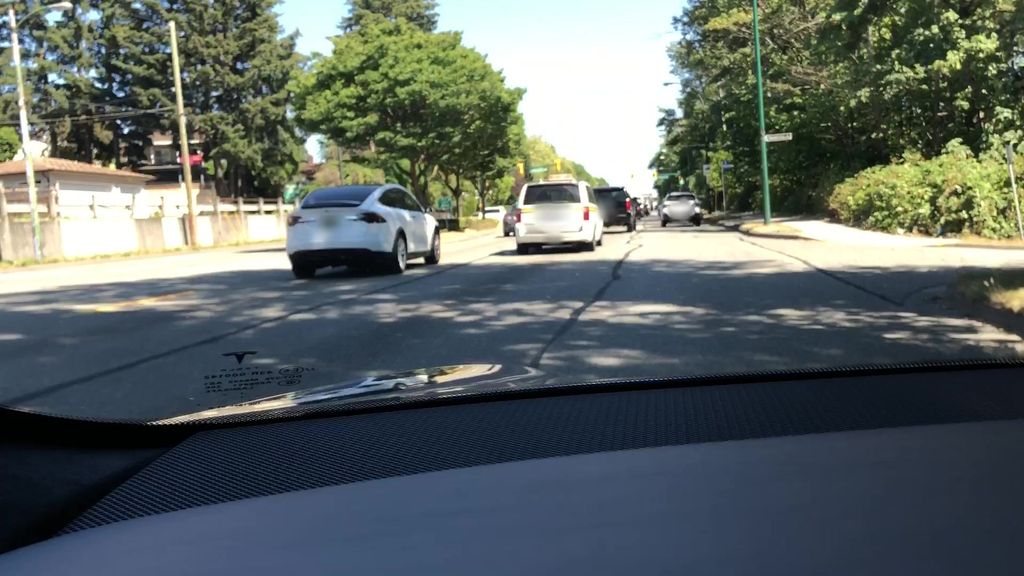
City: vancouver